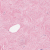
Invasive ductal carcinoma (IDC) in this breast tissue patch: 0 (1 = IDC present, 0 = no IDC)